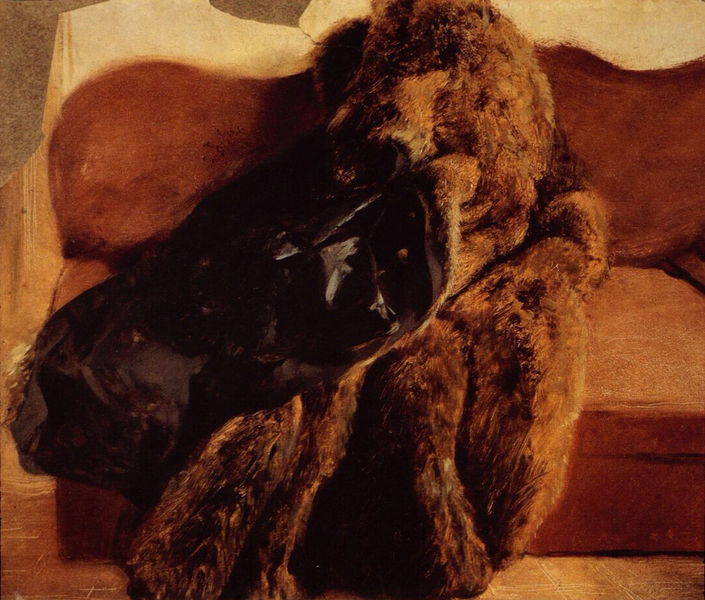
Titel: Pelzmantel auf einem Kanapee (Pelzmantel des Künstlers)
Künstler: Adolph Menzel
Standort: München
Institution: Neue Pinakothek
Schlagwörter: dunkel, feder, gemälde, kopf, schatten, vogel, weiß, gelb, ocker, ausschnitt, braun, grau, haar, hell, licht, nase, orange, raum, schwarz, zimmer, rot, schal, tier, tuch, beige, jacke, wand, augen, falten, federn, kleidung, mensch, pelz, samt, bildnis, öl, boden, auge, futter, haare, kostüm, mantel, realismus, stoff, decke, kind, kontrast, ohren, hase, stilleben, stillleben, beine, fell, sofa, liegen, schnabel, bogen, warm, abstrakt, ziegel, ölgemälde, kissen, verkleidung, detail, glanz, plüsch, menzel, couch, stofflichkeit, liegend, foto, kante, eva, haufen, fliesen, haarig, nerz, kachel, kacheln, inneres, fragment, caoch, öffnung, pelzmantel, mensche, schnauze, maul, rotbraun, abgelegt, innenfutter, weich, wurf, illusion, bär, erdtöne, allemand, bärenfell, unordentlich, behaart, matur, pop, trapiert, popart, zottelig, fourrure, pelze, ours, hingeworfen, kuscheltier, teddy, hesse, körperlichkeitsillusion, canapé, kuschelkig, soielzeug, stofflichkeitsillusion, dtilleben, totes tier, futer